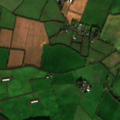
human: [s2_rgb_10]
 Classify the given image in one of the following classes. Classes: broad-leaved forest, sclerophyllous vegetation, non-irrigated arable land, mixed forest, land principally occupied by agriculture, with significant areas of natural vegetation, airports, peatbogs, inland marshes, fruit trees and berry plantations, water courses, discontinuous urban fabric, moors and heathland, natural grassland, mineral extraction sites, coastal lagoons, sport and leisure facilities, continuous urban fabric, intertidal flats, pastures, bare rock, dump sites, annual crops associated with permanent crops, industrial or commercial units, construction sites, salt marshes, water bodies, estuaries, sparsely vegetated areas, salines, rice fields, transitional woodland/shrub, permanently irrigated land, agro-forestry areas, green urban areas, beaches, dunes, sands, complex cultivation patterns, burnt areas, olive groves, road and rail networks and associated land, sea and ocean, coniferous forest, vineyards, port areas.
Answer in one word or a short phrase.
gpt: non-irrigated arable land, pastures